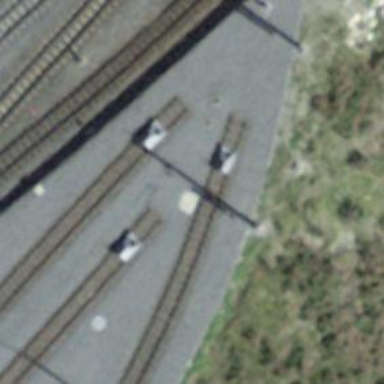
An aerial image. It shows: Railway buffer stop.